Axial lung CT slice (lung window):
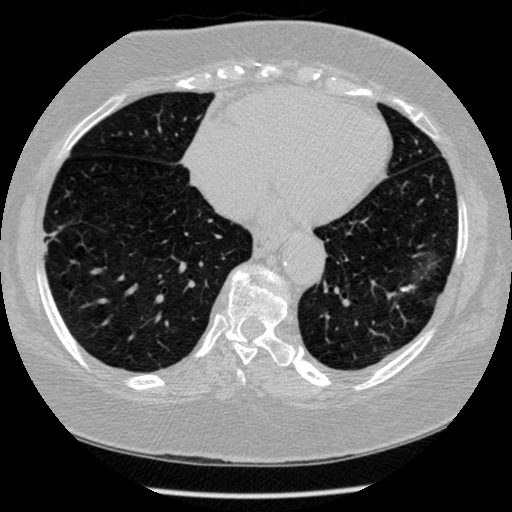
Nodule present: no